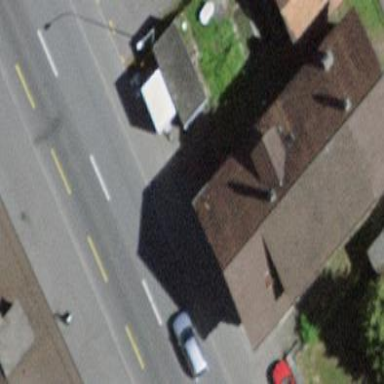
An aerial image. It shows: Building.